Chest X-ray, AP view. Patient: 9 years old, sex M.
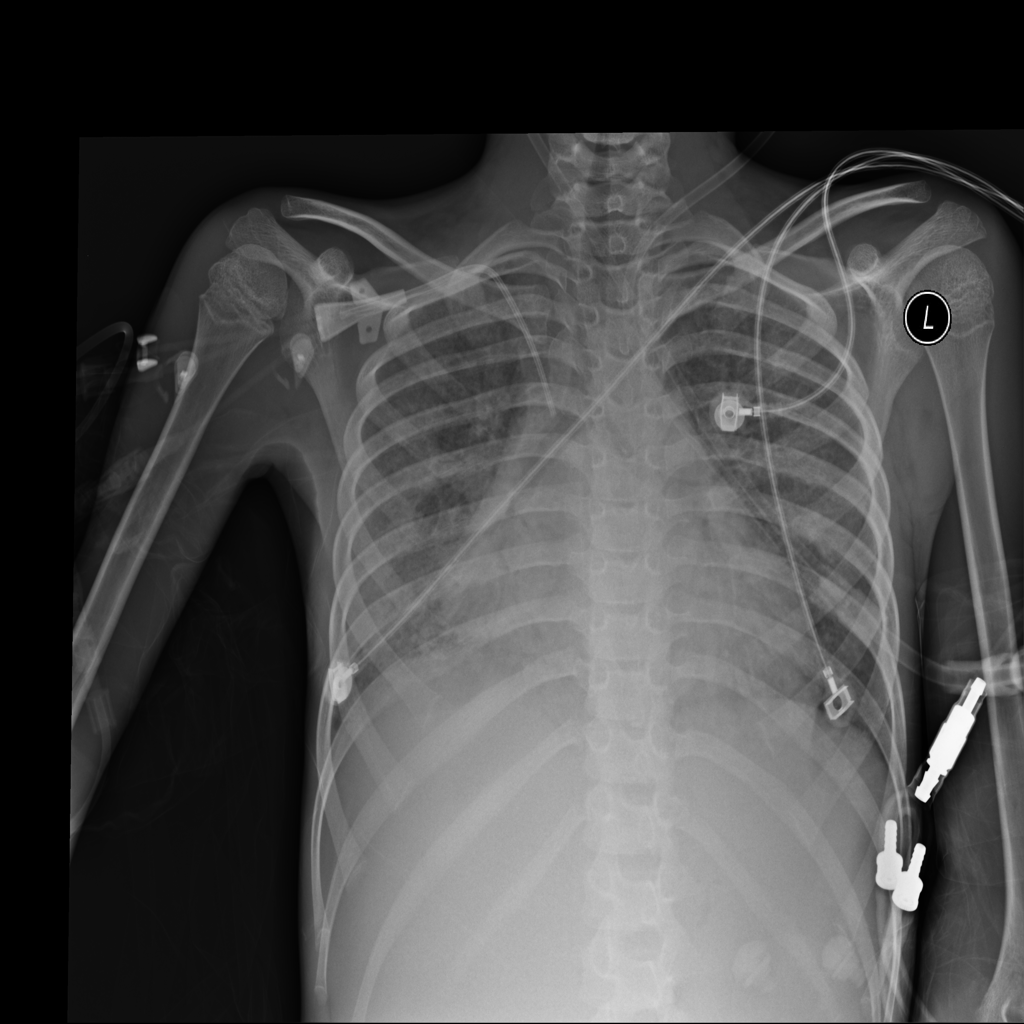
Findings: No Finding